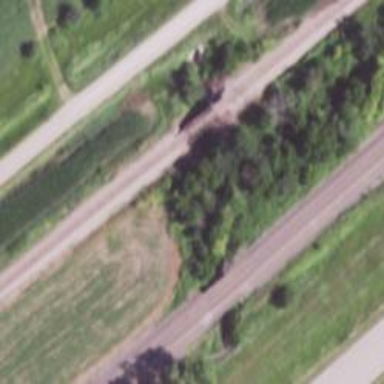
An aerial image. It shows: Bridge over railway line.